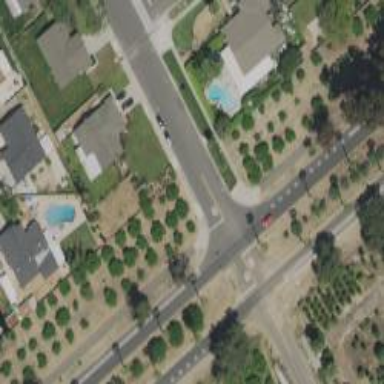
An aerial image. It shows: Residential road.